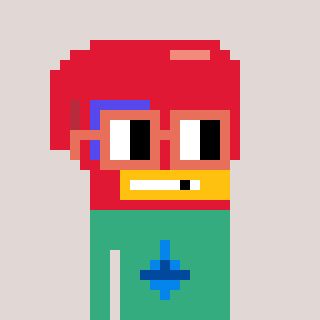
a pixel art character with square orange glasses, a boxing glove-shaped head and a teal-colored body on a warm background